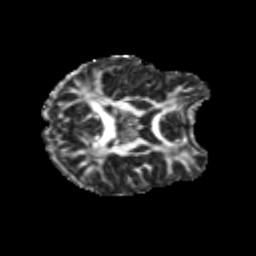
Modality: FA
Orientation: axial
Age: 25
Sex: female
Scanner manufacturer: siemens
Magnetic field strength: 3 T
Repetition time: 3.5 s
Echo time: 0.113 s